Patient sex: F
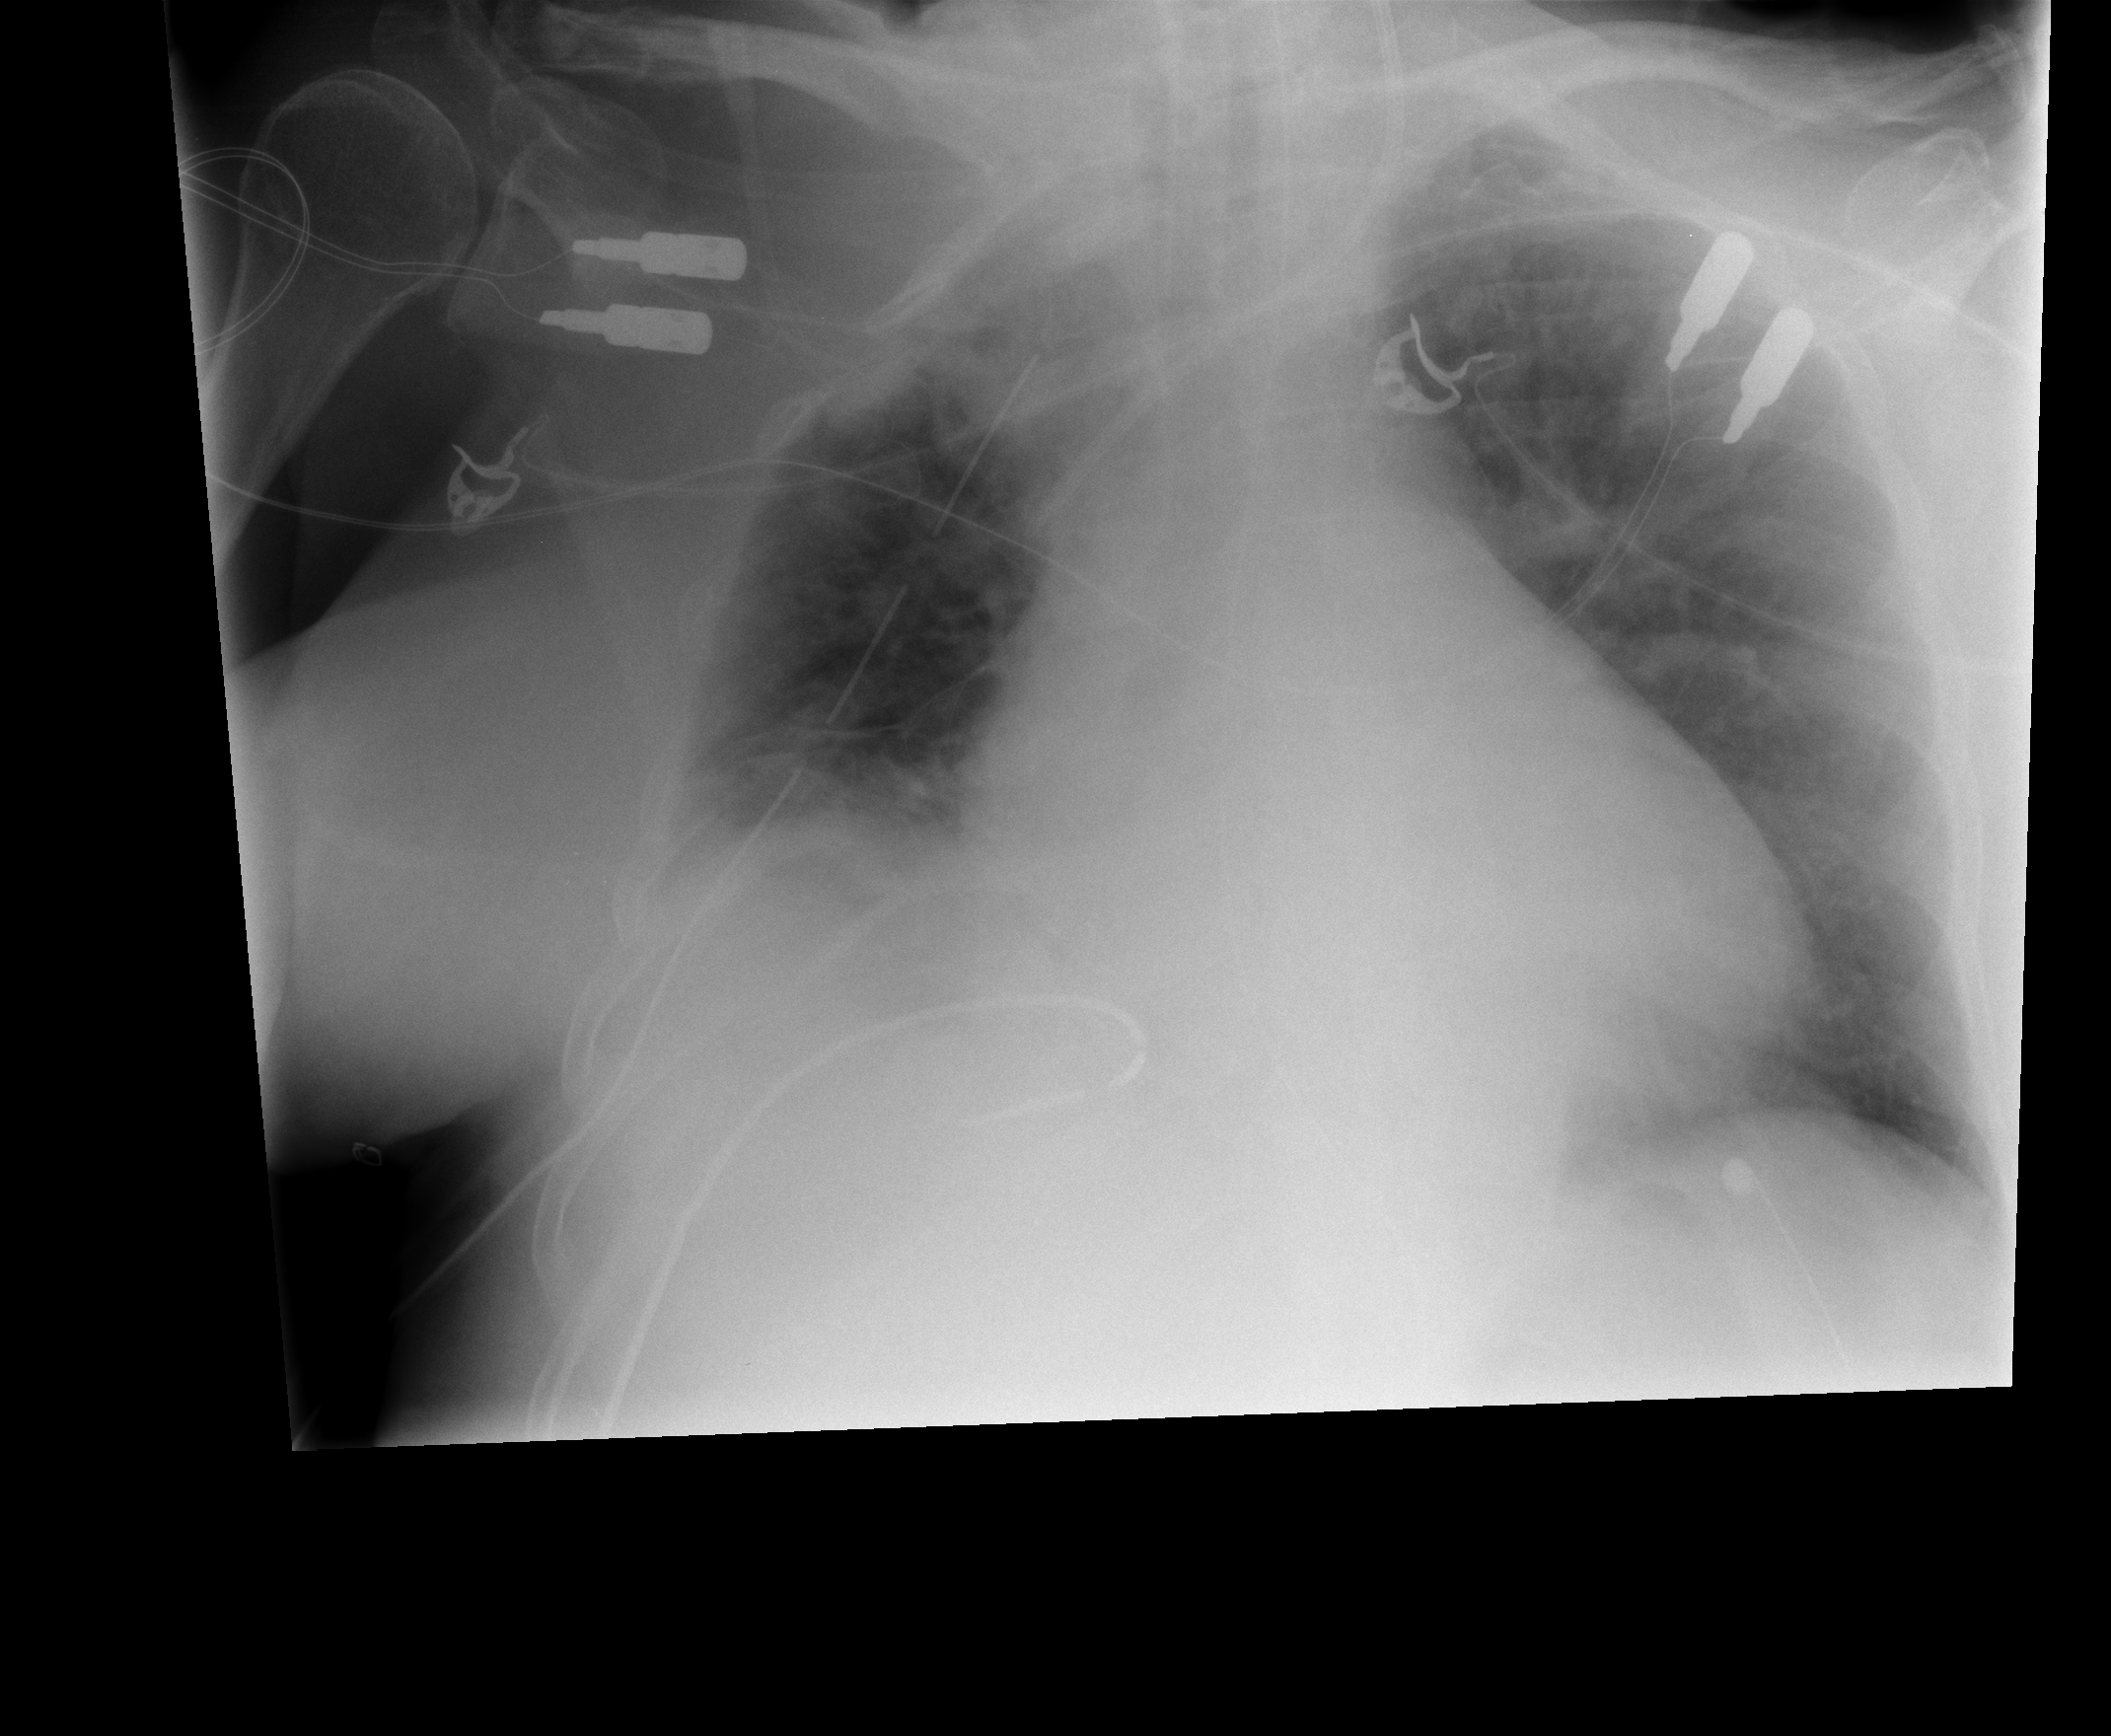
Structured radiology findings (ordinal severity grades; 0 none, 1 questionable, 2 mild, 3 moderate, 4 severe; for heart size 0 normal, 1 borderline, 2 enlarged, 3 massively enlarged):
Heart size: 2
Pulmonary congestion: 0
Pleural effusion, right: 2
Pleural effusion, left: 0
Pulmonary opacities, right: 3
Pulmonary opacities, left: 0
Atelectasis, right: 3
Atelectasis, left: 0